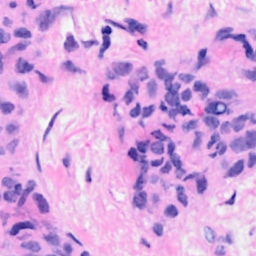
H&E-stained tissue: Breast